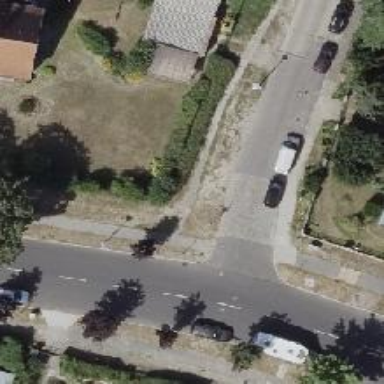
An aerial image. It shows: Residential road with sidewalk on the left.